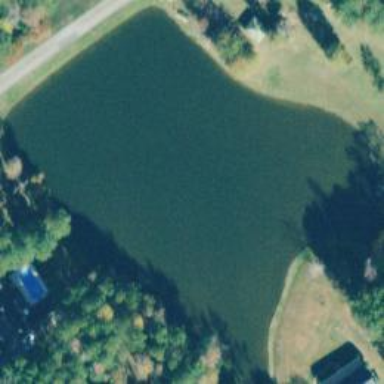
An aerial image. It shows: Pond with natural water.